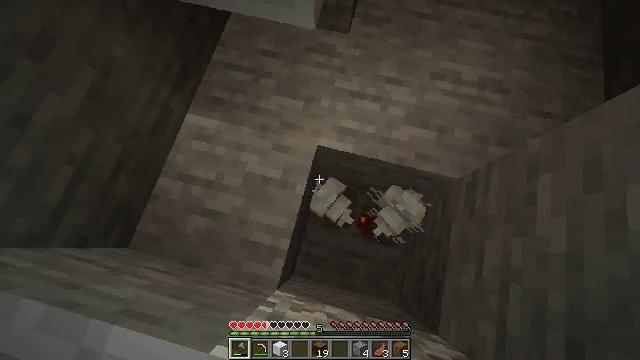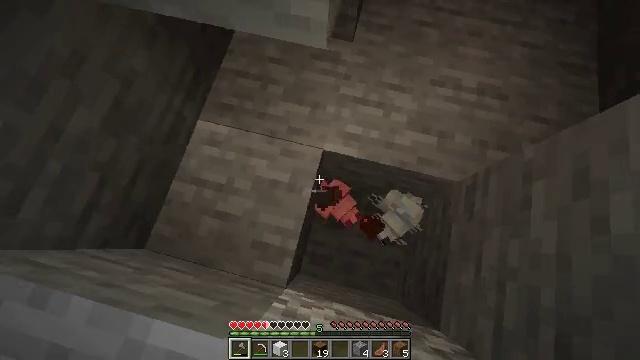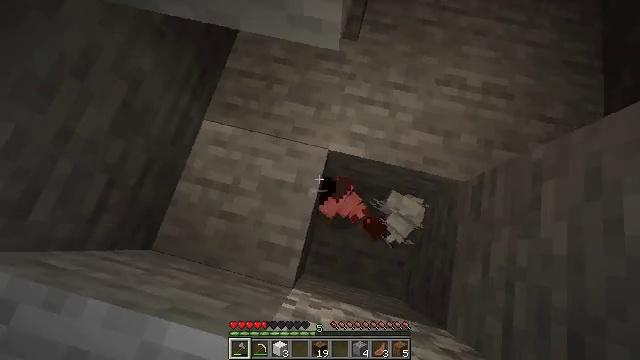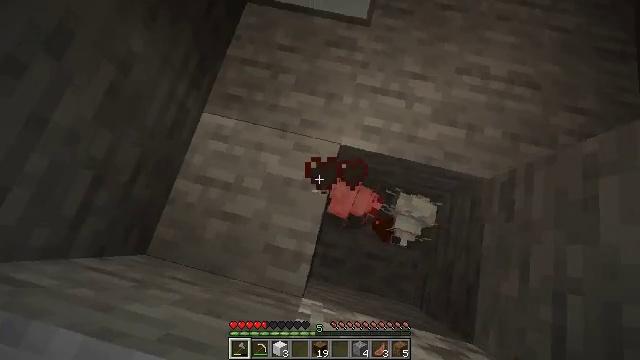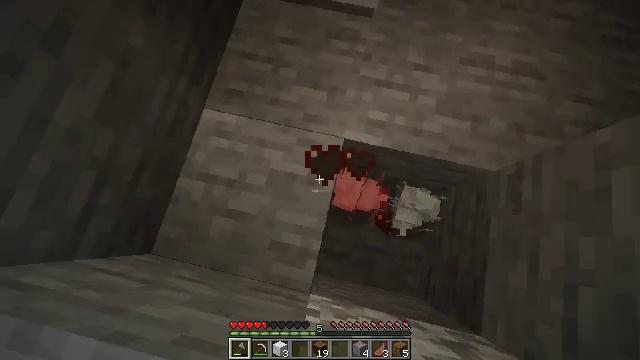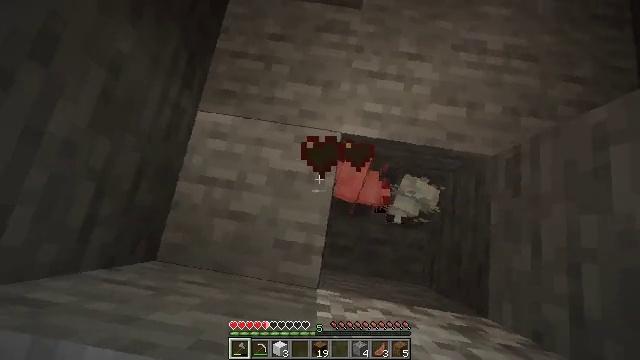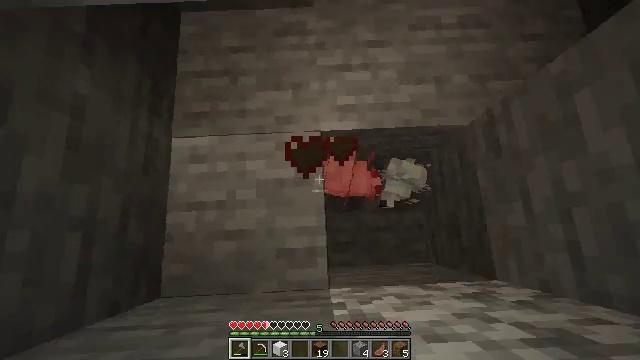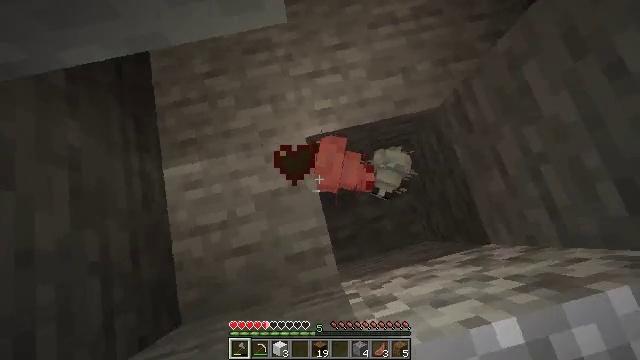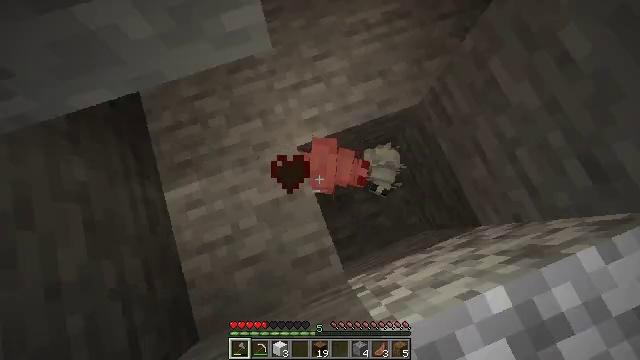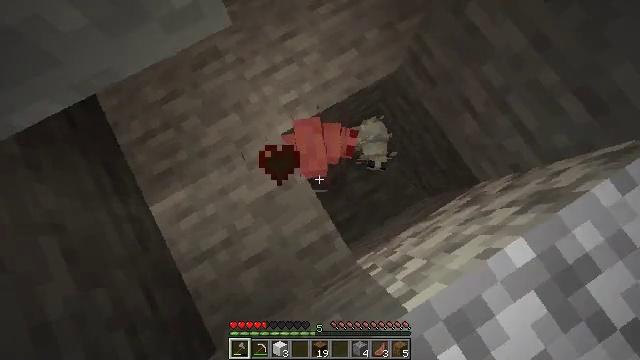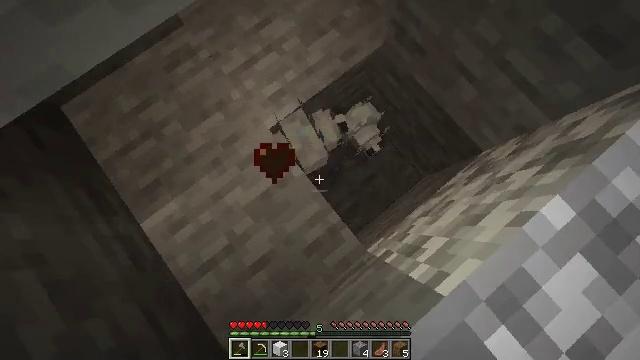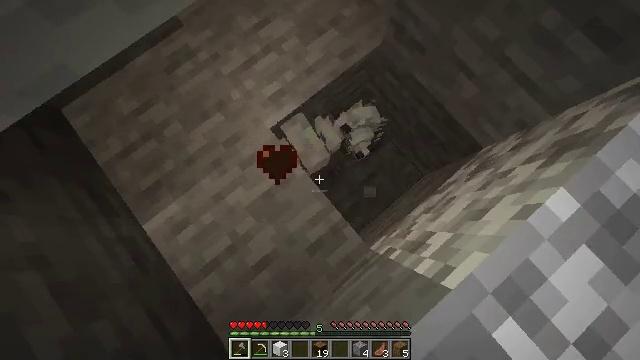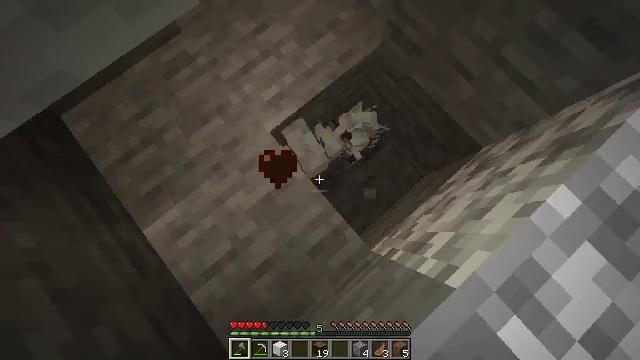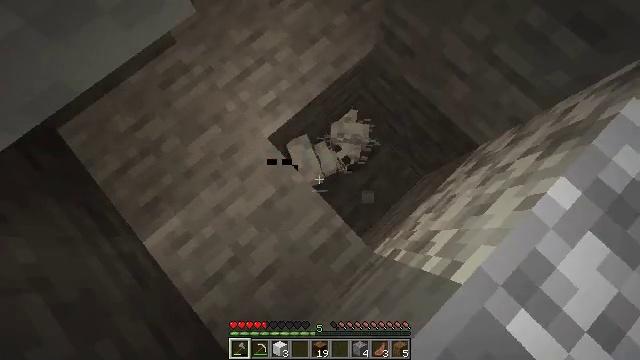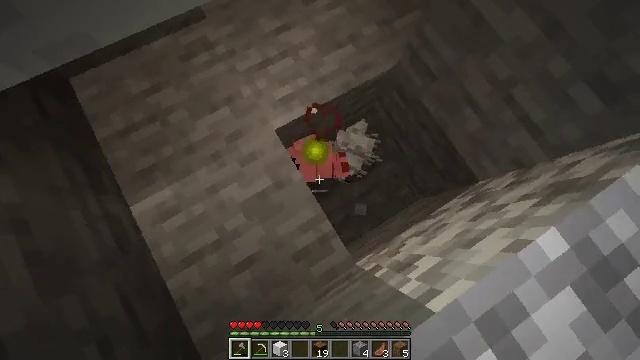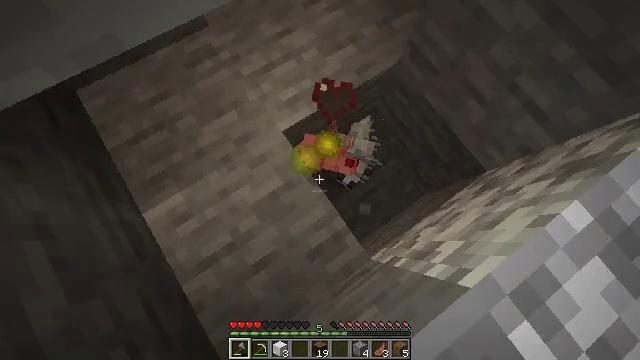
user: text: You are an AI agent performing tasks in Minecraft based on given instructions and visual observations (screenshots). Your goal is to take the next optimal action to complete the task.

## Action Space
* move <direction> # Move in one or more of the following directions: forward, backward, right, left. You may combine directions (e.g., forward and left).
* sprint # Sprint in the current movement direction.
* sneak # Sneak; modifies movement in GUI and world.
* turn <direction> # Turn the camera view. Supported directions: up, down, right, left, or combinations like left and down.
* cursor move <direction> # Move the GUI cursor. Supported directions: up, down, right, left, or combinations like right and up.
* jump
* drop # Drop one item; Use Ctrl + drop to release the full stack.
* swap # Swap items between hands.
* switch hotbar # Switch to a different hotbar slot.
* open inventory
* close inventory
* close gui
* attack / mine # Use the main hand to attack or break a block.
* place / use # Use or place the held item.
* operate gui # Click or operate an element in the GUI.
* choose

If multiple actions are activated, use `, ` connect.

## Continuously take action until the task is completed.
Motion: motion action
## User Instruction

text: Fight against silverfish.
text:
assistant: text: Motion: jump
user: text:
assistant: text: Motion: jump
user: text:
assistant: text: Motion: jump
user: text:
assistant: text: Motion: turn right and down, jump
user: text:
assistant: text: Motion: turn right and down, jump
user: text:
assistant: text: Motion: turn right, jump
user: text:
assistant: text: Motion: turn right, jump
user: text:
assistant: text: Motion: turn right, jump
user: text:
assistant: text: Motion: turn right and down, attack / mine, jump
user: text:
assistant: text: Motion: turn right, attack / mine, jump
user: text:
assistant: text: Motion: attack / mine, jump
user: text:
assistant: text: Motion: jump
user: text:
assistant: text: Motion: turn right and up, jump
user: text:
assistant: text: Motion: turn right, jump
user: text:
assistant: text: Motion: turn up, jump
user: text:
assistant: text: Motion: turn up, jump
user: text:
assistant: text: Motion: jump
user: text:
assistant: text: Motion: attack / mine, jump
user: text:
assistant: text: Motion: turn down, attack / mine, jump
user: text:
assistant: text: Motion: turn down, attack / mine, jump
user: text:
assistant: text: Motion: attack / mine, jump
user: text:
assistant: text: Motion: turn right and up, jump
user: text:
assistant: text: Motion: turn right and up, jump
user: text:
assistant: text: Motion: turn right and up, jump
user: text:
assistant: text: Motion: jump
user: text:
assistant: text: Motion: attack / mine, jump
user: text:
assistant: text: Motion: attack / mine, jump
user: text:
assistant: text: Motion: turn left, attack / mine, jump
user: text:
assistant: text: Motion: turn left and up, jump
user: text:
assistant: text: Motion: turn left, attack / mine, jump